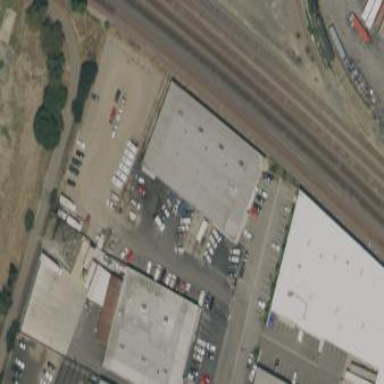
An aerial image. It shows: Warehouse building.